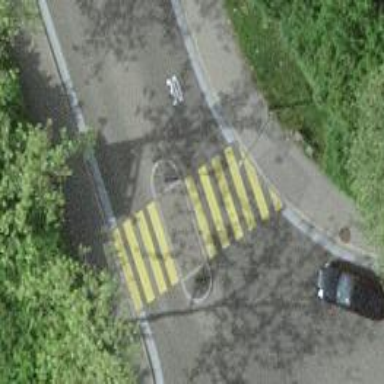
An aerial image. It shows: Kerb serving as barrier.